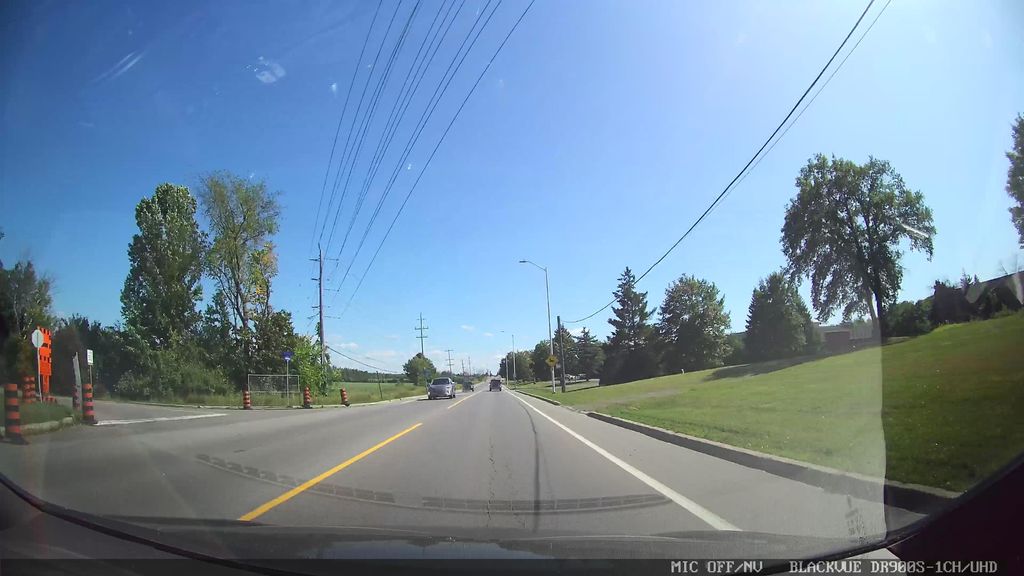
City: ottawa-gatineau